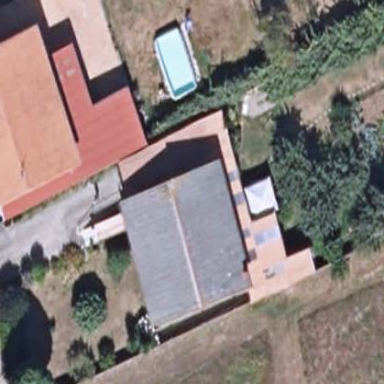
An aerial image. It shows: Simple and straightforward house.